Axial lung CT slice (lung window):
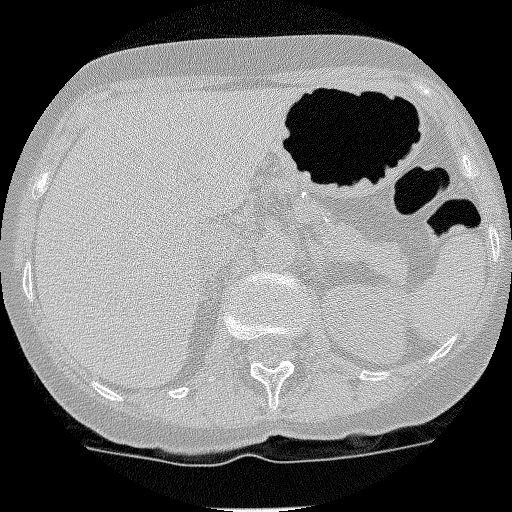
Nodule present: no